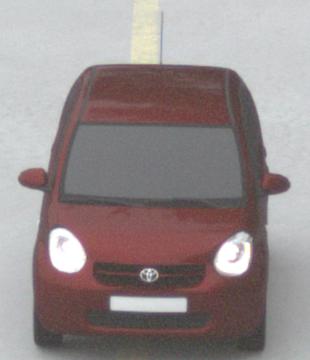
Make: Toyota
Model: Passo
Detailed model: Toyota Passo X Yururi
Model produced from: 2010
Model produced until: 2016
Doors: 5
Color: red
Road condition: dry road
Daytime: morning or afternoon
Contrast: low contrast